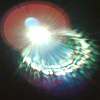
Label: sunburn